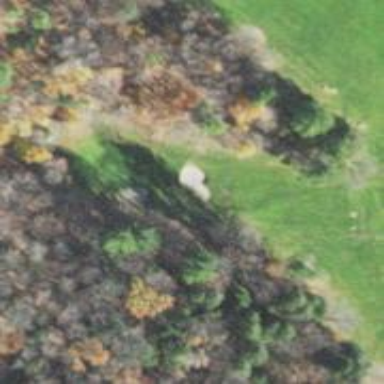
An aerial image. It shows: View of golf hole.